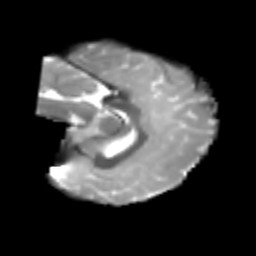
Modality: T2w
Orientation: sagittal
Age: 7
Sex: male
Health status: healthy